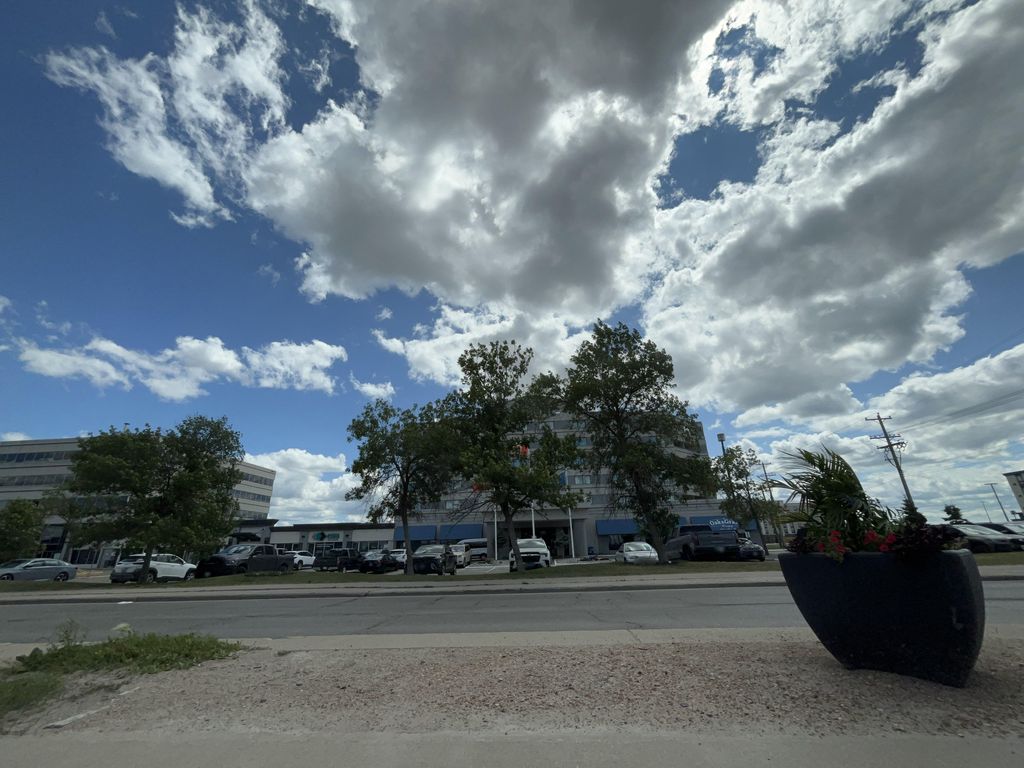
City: winnipeg